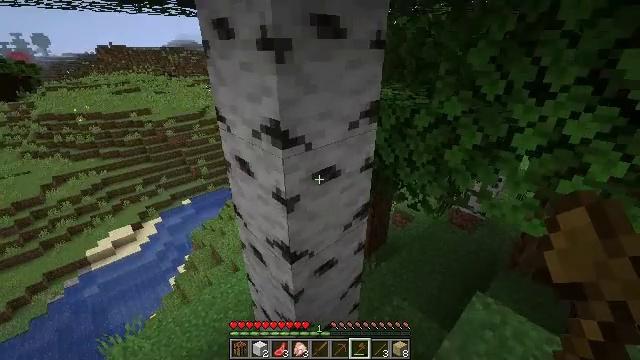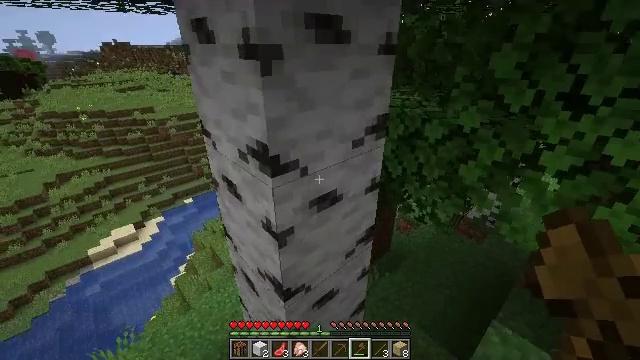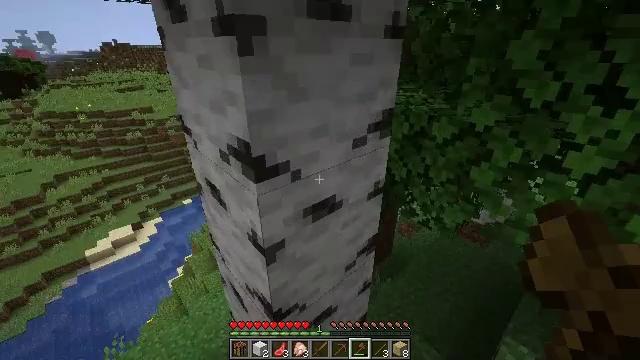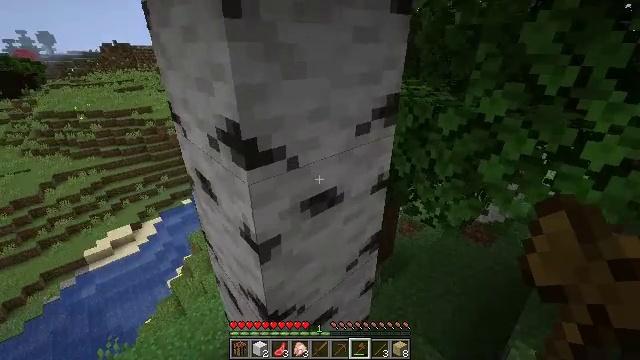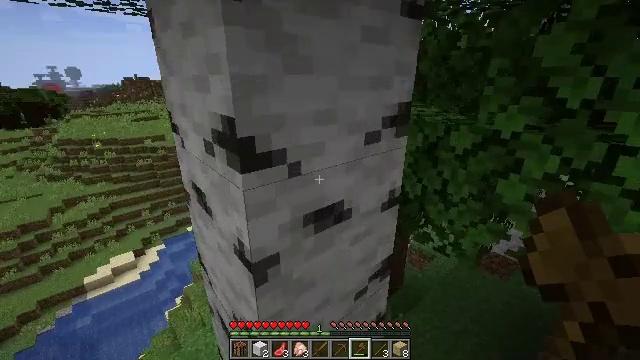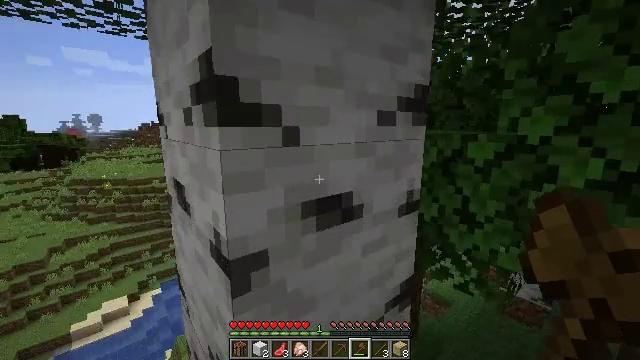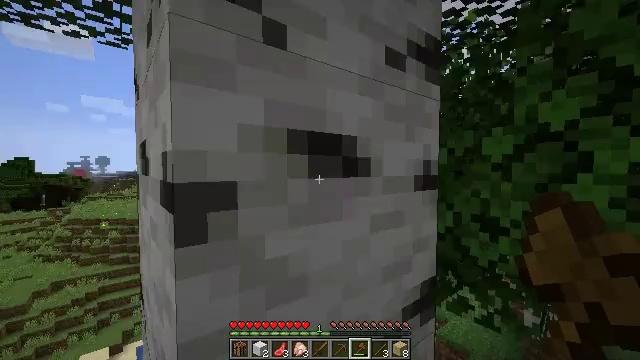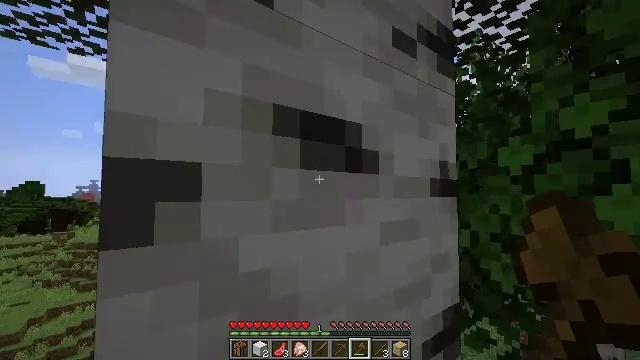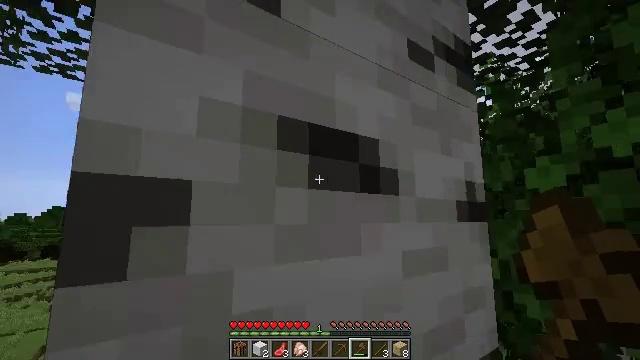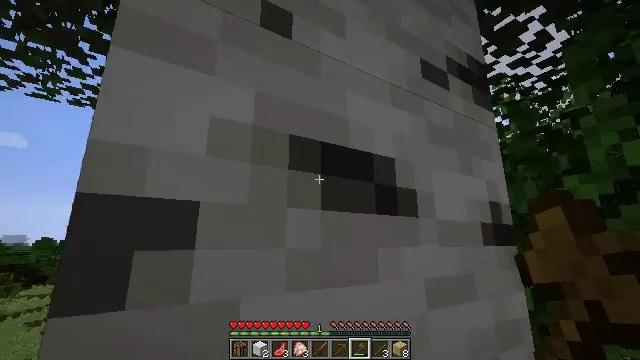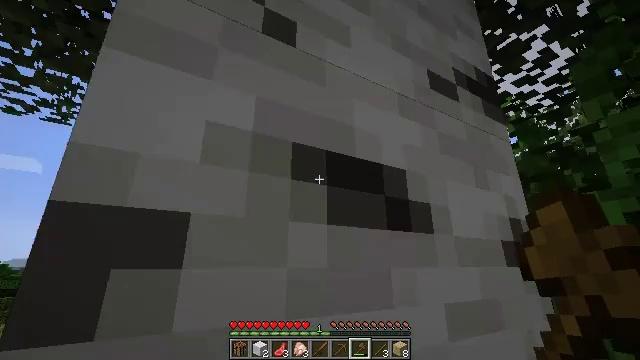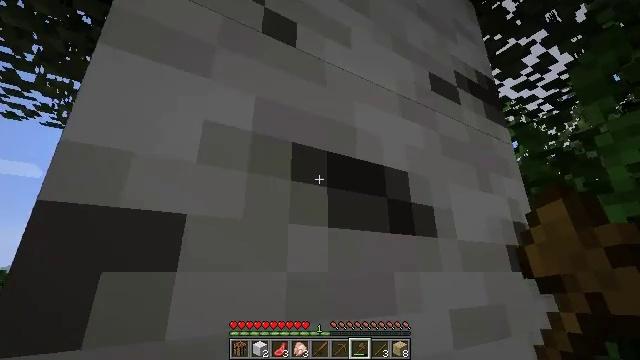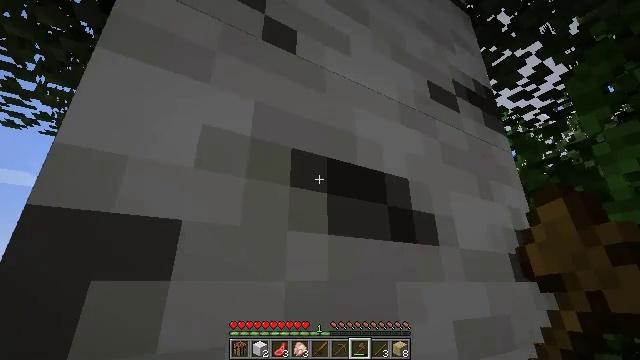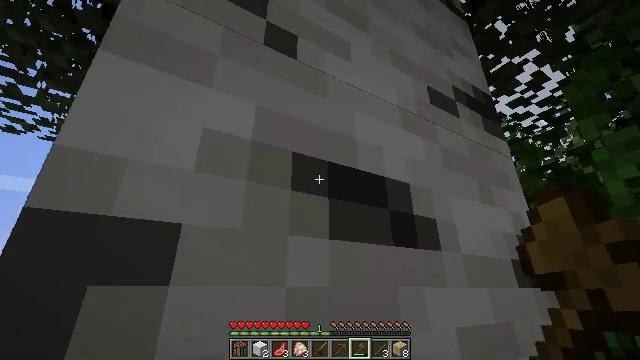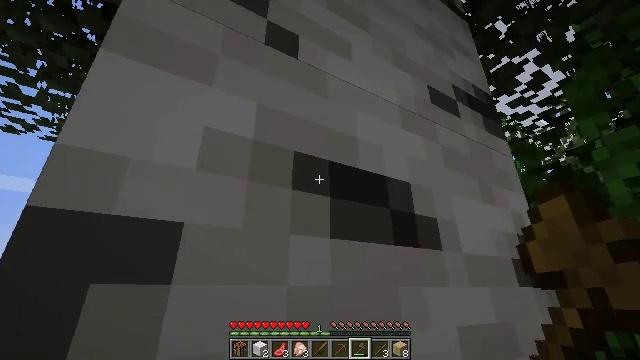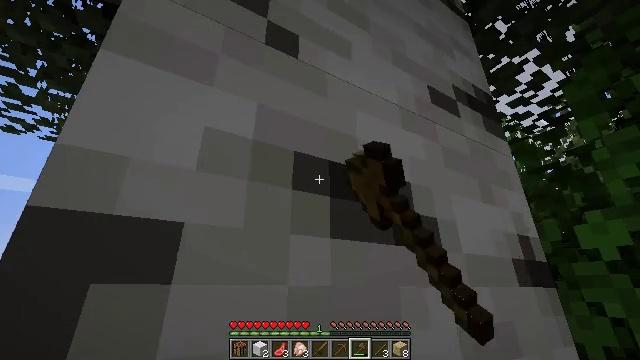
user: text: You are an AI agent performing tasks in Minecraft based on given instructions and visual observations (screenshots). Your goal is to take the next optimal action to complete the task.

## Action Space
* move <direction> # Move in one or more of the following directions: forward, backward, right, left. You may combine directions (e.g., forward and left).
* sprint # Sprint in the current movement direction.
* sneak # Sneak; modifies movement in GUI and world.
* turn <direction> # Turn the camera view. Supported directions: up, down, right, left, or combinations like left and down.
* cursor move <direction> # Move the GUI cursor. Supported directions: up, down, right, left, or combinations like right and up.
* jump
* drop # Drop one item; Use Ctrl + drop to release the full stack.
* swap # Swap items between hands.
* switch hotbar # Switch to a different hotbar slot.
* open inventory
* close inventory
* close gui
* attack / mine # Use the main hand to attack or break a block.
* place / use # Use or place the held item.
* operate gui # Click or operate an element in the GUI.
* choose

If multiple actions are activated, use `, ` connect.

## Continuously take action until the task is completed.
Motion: motion action
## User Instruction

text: Chop down the birch log.
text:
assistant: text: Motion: move forward
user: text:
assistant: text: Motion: move forward
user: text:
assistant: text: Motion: move forward
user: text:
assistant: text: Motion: move forward, turn left and up
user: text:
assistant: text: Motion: move forward, turn left and up
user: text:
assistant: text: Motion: turn up
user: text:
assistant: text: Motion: turn left and up
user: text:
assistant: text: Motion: turn left and up
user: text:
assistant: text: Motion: turn left and up
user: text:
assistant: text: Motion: turn left and up
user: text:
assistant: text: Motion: turn up
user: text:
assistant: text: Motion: turn up
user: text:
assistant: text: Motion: turn up
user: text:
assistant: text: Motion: attack / mine
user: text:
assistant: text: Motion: attack / mine
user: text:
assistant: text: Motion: attack / mine
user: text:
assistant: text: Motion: attack / mine
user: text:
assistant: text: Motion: attack / mine
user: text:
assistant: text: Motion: attack / mine
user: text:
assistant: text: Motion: attack / mine
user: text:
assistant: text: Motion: attack / mine
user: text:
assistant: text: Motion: attack / mine
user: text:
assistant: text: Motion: attack / mine
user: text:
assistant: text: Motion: attack / mine
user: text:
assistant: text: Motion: attack / mine
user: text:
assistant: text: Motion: attack / mine
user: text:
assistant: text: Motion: attack / mine
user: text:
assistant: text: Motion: attack / mine
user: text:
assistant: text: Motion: attack / mine
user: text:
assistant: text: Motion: attack / mine